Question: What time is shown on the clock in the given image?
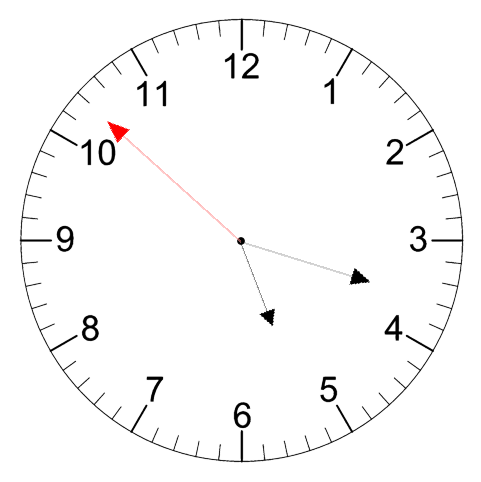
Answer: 05:17:52